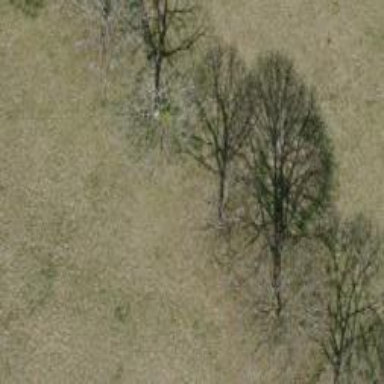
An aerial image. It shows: Row of trees in natural setting.